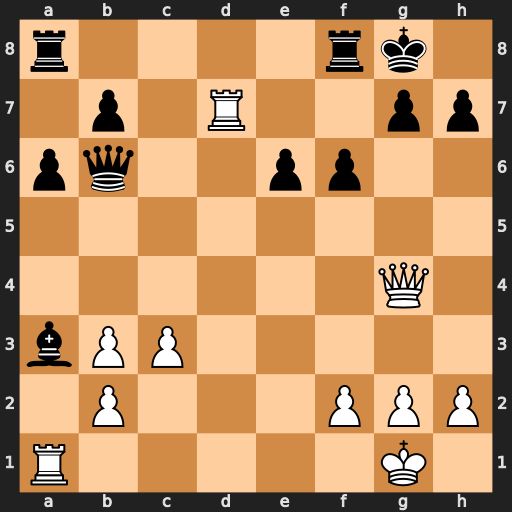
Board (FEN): r4rk1/1p1R2pp/pq2pp2/8/6Q1/bPP5/1P3PPP/R5K1
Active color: w
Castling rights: -
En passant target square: -
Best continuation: Qxg7#